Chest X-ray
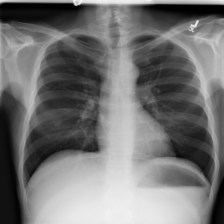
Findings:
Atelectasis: negative
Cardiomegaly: negative
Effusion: negative
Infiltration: negative
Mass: negative
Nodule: negative
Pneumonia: negative
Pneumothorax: negative
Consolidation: negative
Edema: negative
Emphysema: negative
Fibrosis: negative
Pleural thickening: negative
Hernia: negative